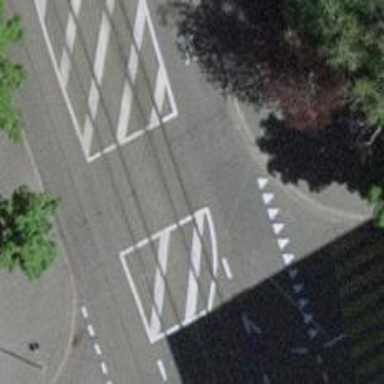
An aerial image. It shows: Crossing for the railway.